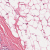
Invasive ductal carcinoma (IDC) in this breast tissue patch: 0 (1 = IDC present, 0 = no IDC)